Aerial crown-view tile of a tropical tree (Barro Colorado Island, Panama), acquired 20240611:
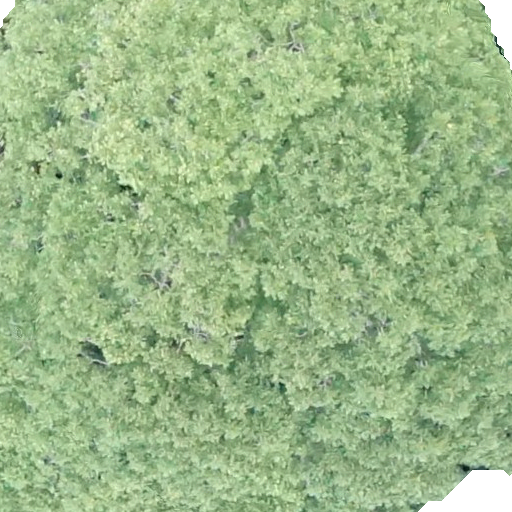
Species: Dipteryx oleifera
GBIF accepted scientific name: Dipteryx oleifera
Crown area: 571.001 m²